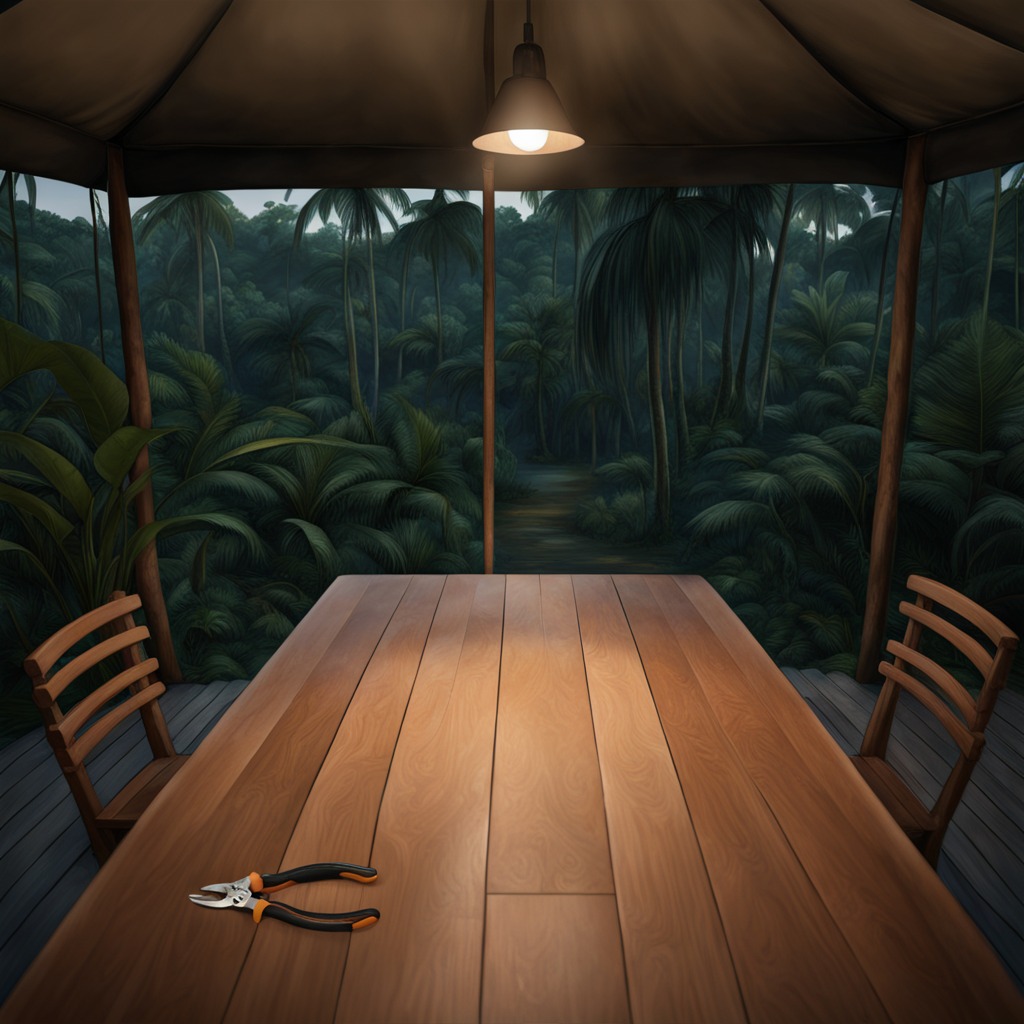
A plier is lying on a wooden table inside a jungle field workshop tent at night.